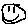
Label: smiley face